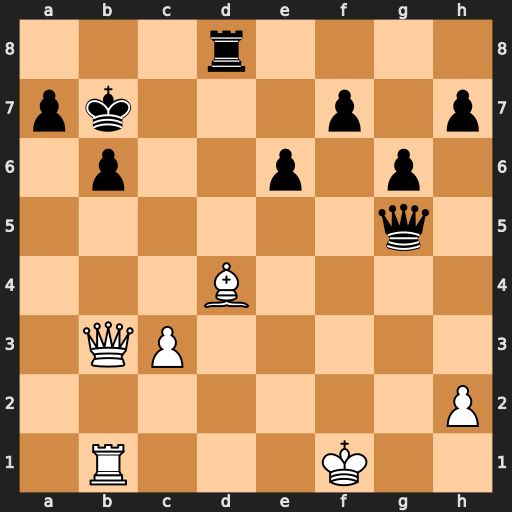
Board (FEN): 3r4/pk3p1p/1p2p1p1/6q1/3B4/1QP5/7P/1R3K2
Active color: w
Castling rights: -
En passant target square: -
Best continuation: Bxb6 Ka8 Bxd8